Question: Given the following:
- starting point (coordinate)
- angle (degree)
- velocity
.. I'd like to calculate the given trajectory.
For example for the image below w/ velocity 1: (10,10) (9,9) (8,8) (7,7) ..
It should be able to move in all directions.
How can I calculate it?

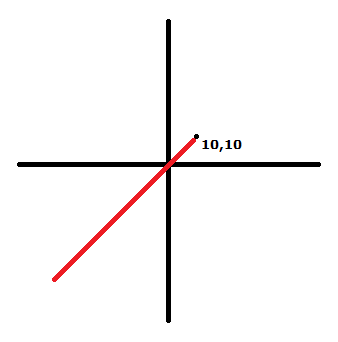
Answer: If you have an angle and a speed (scalar), the components in the x- and y-directions are easy:
'''
vx = (speed)*cos(angle)
vy = (speed)*sin(angle)
'''
Angle needs to be in radians for most languages, not degrees. Make sure you convert it.
So if you have a point (ux, uy) at time t1, then the position at time t2 is:
'''
ux(t2) = ux(t1) + vx*(t2-t1)
uy(t2) = uy(t1) + vy*(t2-t1)
'''
Let's see what it looks like in Java:
'''
/**
* Method for updating a position giving speed, angle, and time step
* @param original coordinates in x, y plane
* @param speed magnitude; units have to be consistent with coordinates and time
* @param angle in radians
* @param dtime increment in time
* @return new coordinate in x, y plane
*/
public Point2D.Double updatePosition(Point2D.Double original, double speed, double angle, double dtime) {
Point2D.Double updated = new Point2D.Double();
updated.x = original.x + speed*Math.cos(angle)*dtime;
updated.y = original.y + speed*Math.sin(angle)*dtime;
return updated;
}
'''